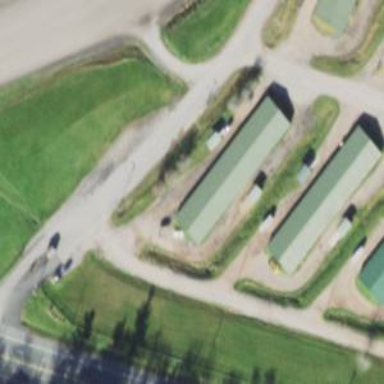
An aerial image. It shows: Stable.